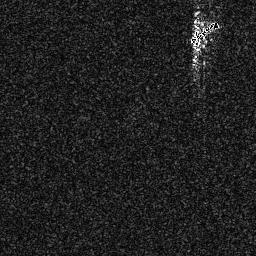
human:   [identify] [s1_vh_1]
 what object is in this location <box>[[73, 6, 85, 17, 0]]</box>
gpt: <ref>1 medium ship at the top right</ref>